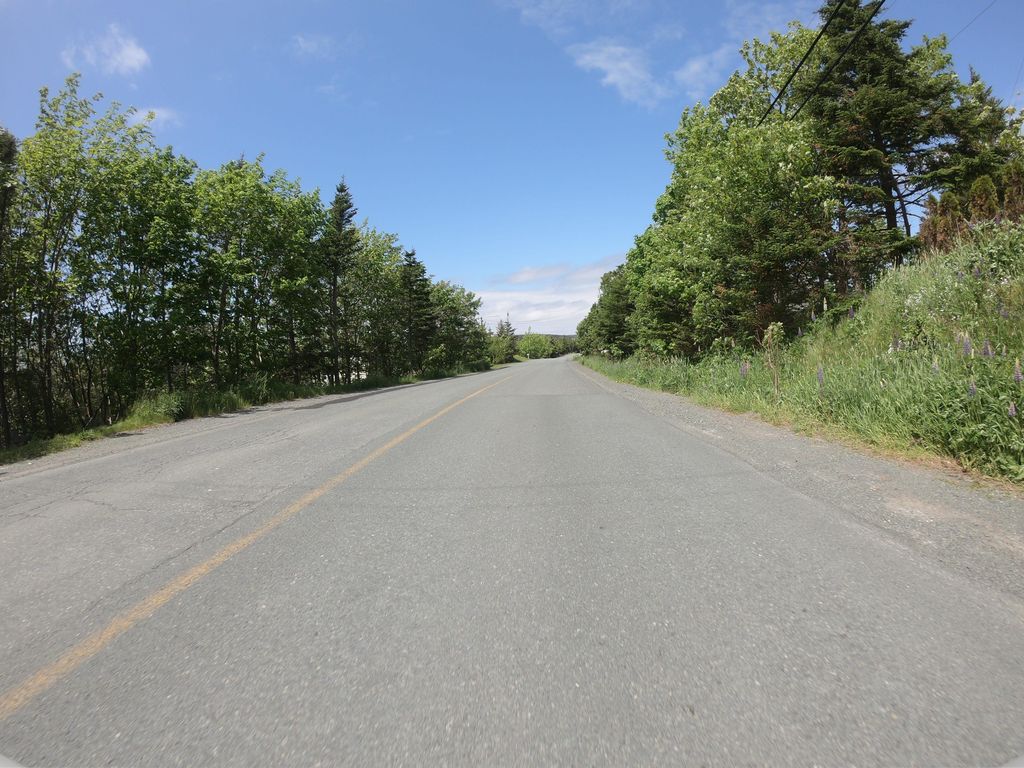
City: st_johns